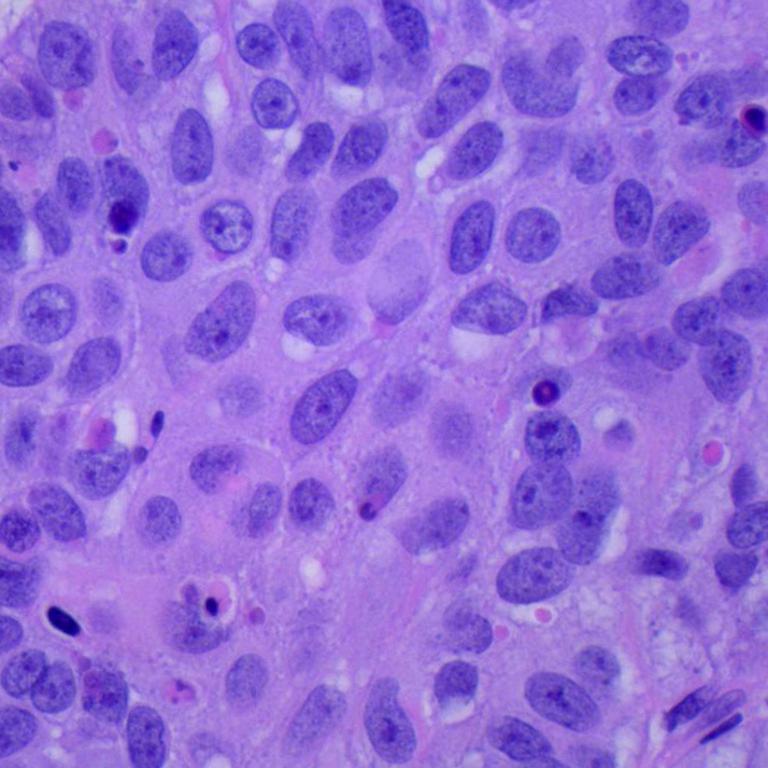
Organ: lung
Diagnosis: squamous carcinomas